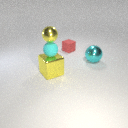
large yellow metal cube to the left of small red rubber cube